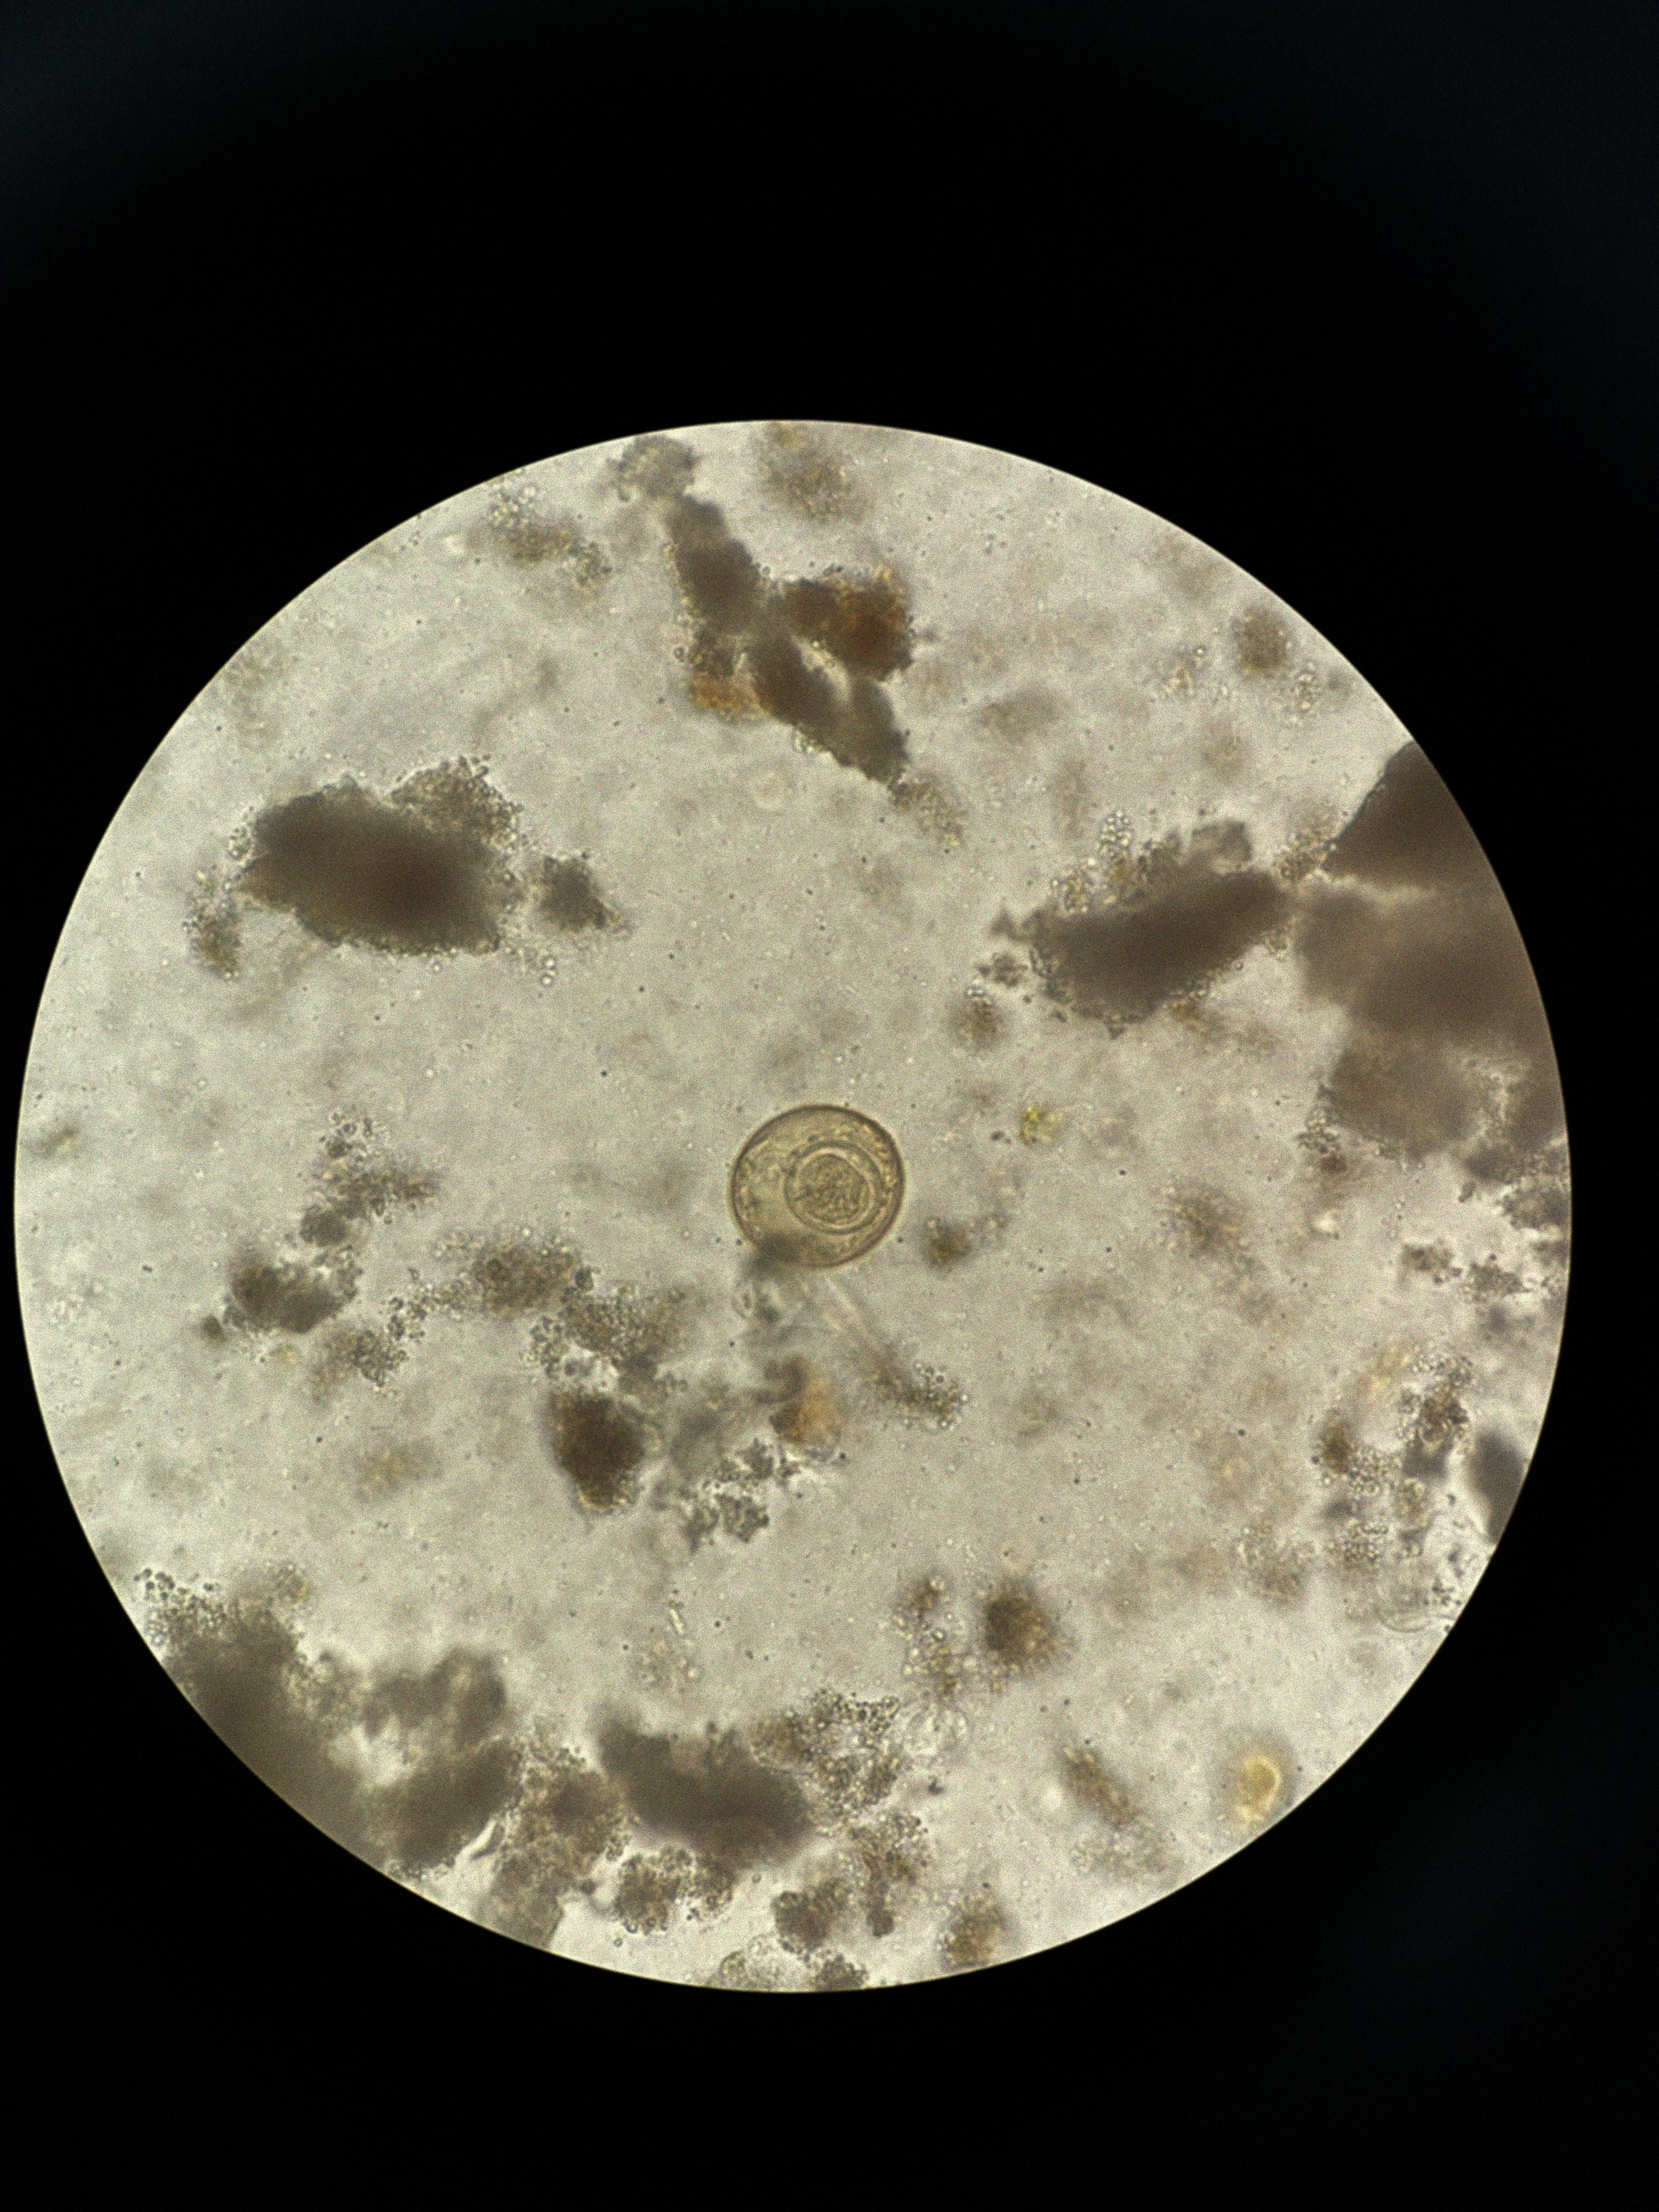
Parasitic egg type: Hymenolepis diminuta